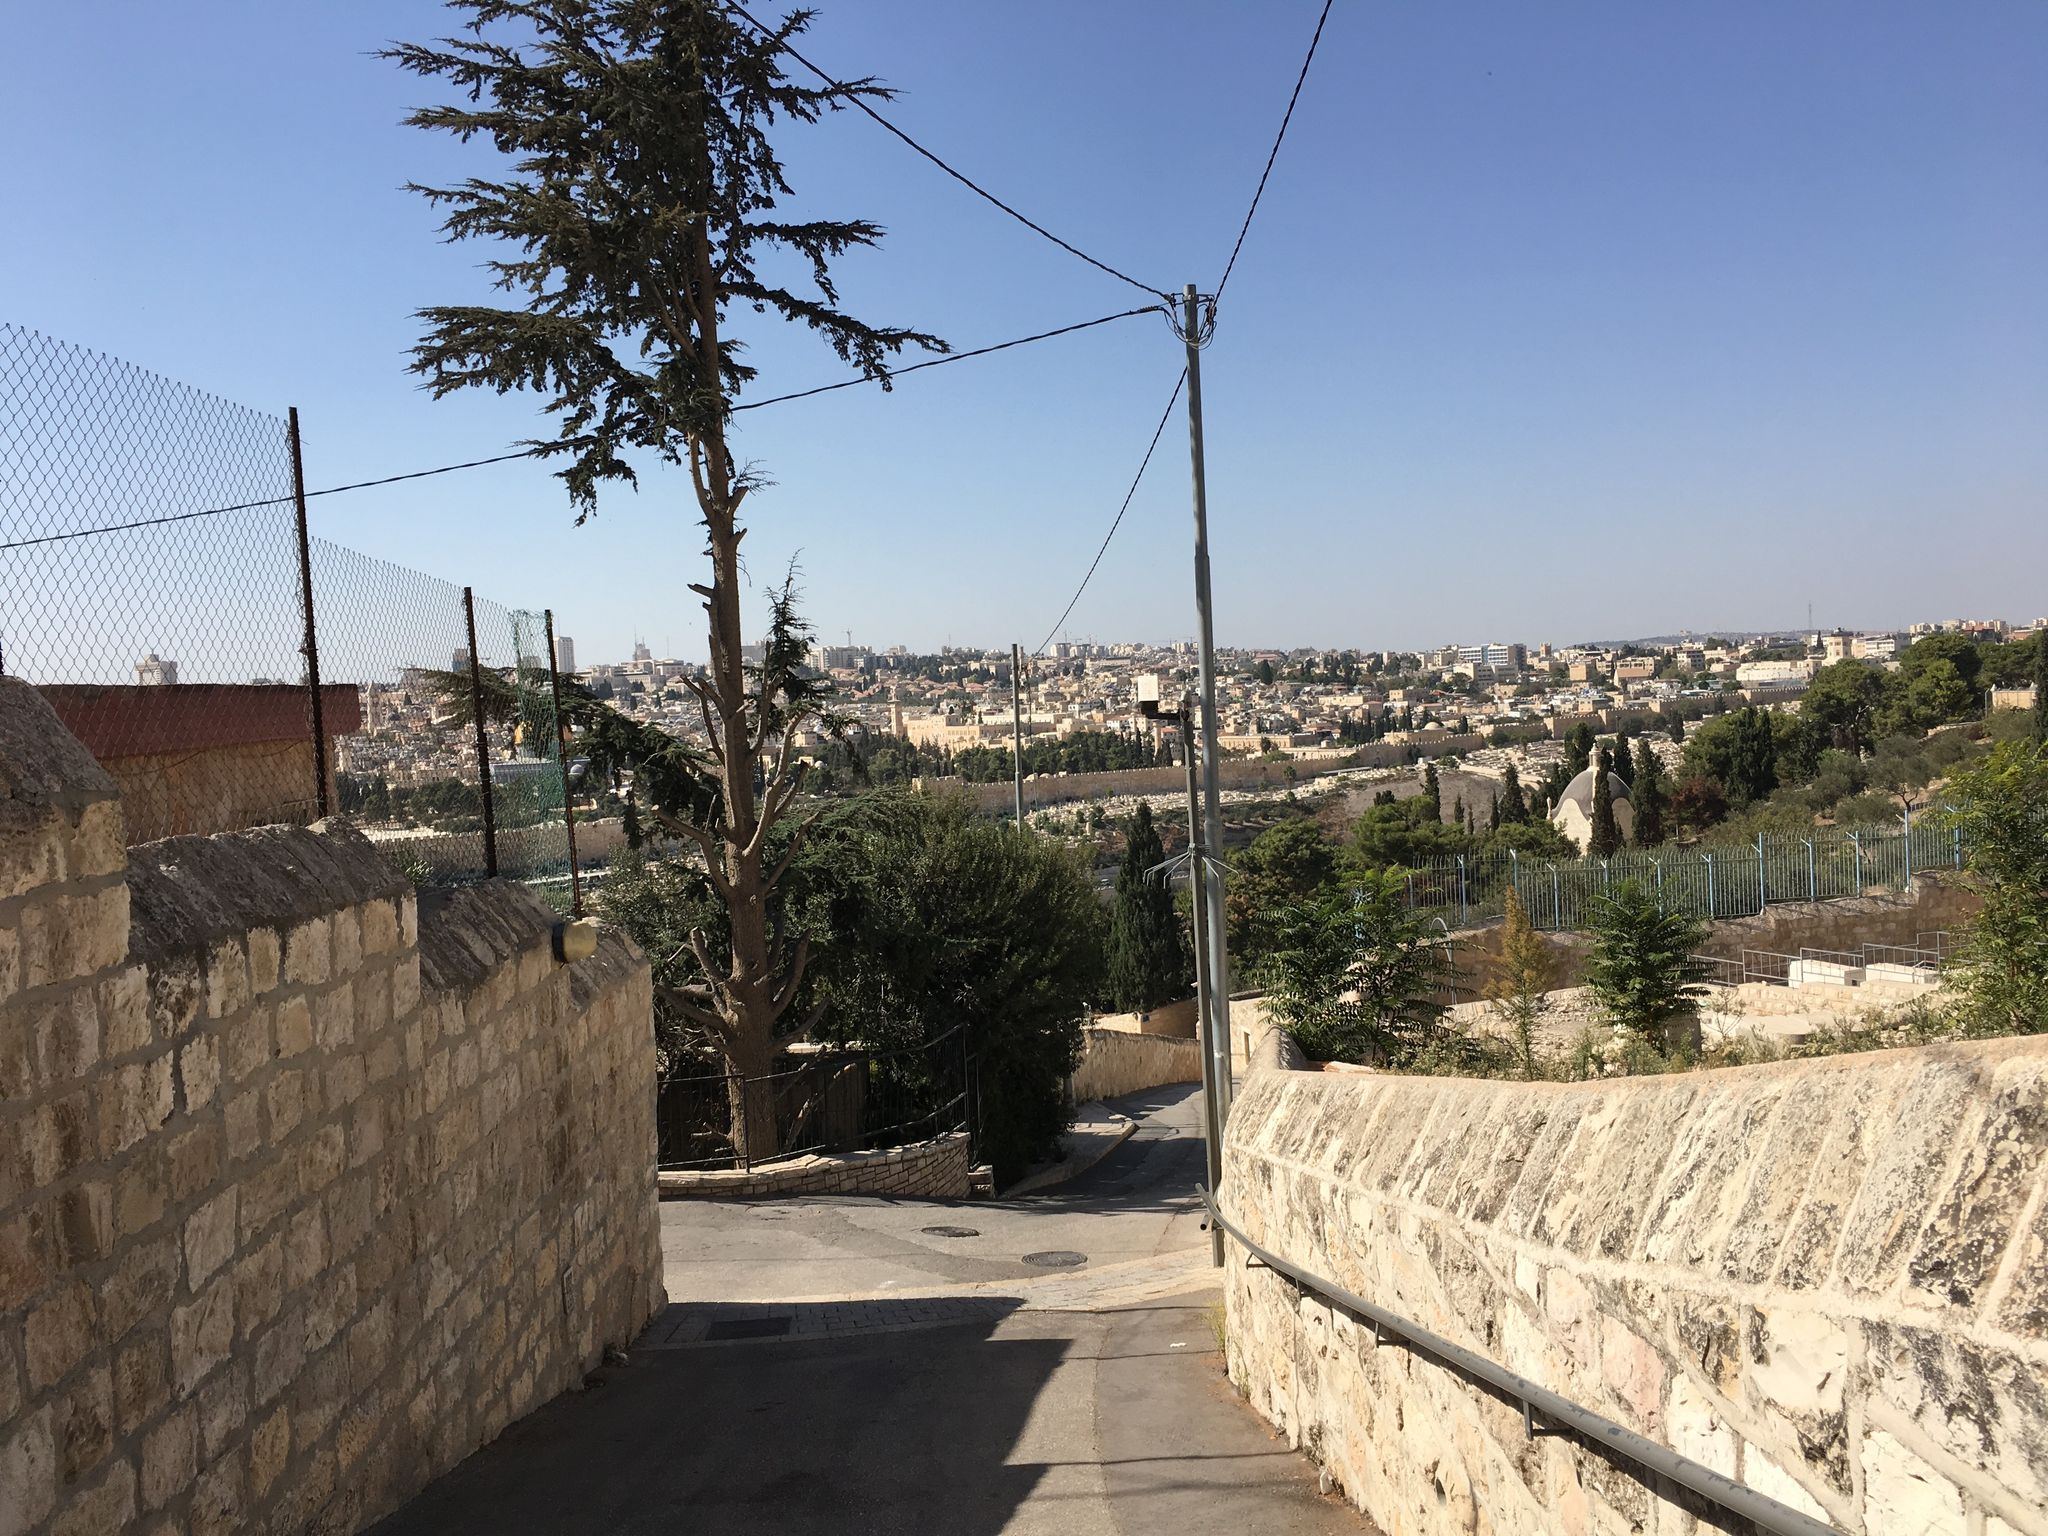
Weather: clear
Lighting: day
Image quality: good
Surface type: walking surface
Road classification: unclassified, steps
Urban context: urban centre
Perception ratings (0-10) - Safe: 1.73, Lively: 3.55, Beautiful: 8.47, Boring: 4.74, Depressing: 4.5, Wealthy: 0.94